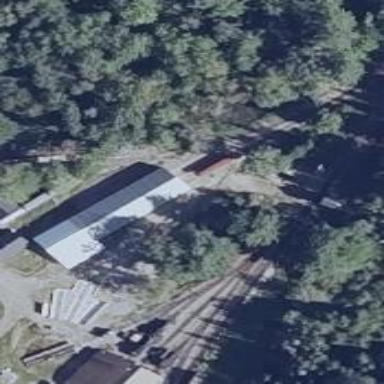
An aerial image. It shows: Narrow-gauge railway in yard.